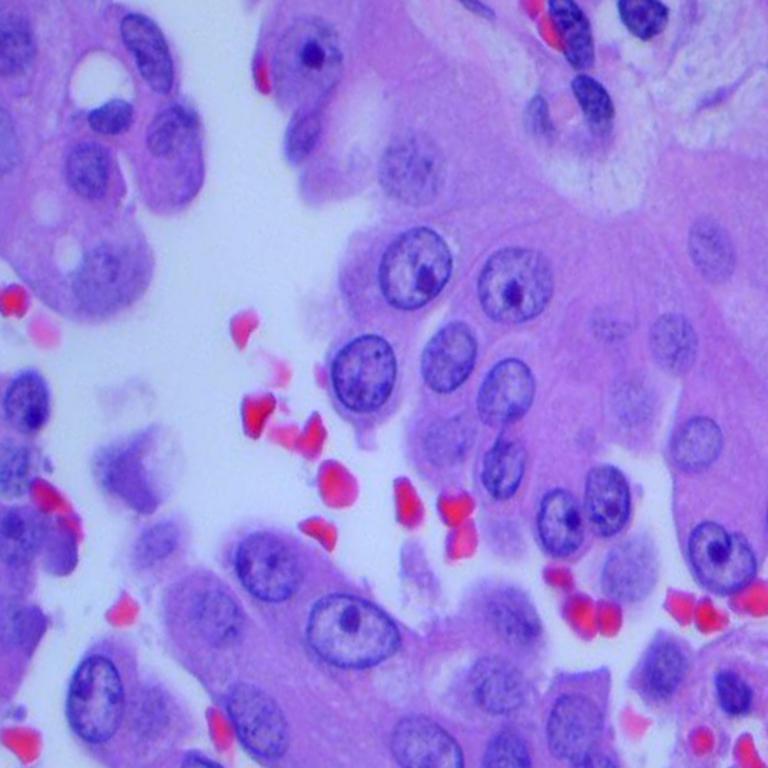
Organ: lung
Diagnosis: adenocarcinomas